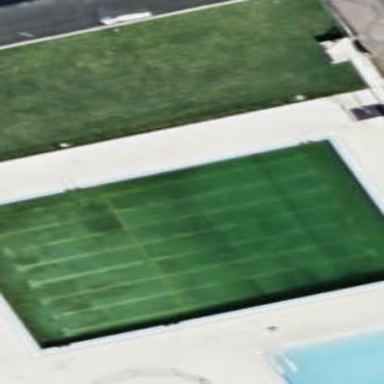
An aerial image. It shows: Swimming pool located in leisure land.